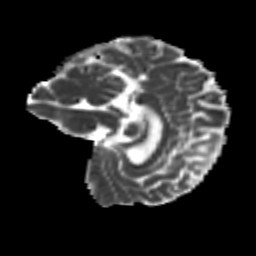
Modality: MD
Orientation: sagittal
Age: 24
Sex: male
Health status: healthy
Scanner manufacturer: siemens
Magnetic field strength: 3 T
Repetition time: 8.6 s
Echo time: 0.095 s